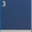
Piece: xx